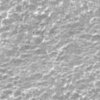
Label: not_dusty